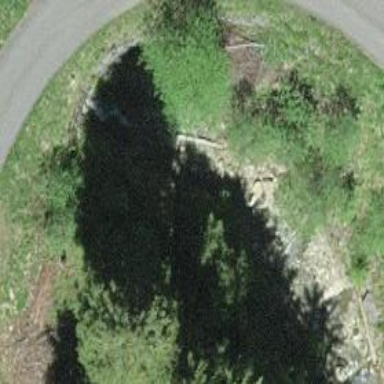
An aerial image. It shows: Culvert tunnel.